Field crop: maize
Growth stage: 2
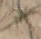
Species: salsola